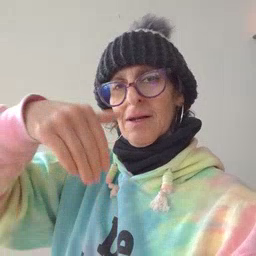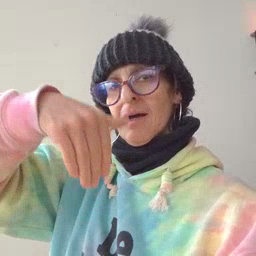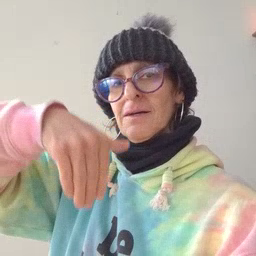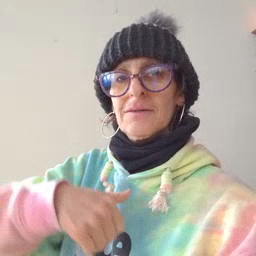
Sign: night